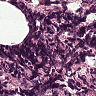
Metastatic tissue present: no